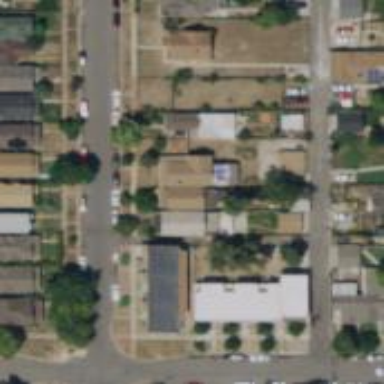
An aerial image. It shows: Alley classified as service road.